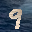
Label: 9